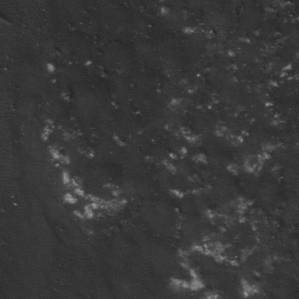
Label: non_frost